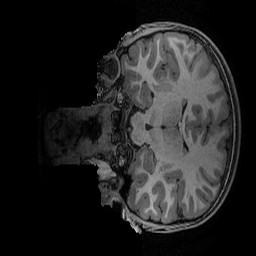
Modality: T1w
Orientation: coronal
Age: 10
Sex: female
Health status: ill
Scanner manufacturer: ge
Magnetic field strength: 3 T
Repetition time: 0.007664 s
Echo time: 0.00342 s